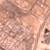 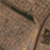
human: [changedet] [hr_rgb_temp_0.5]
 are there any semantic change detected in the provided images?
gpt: An artificial lake was created in the middle of the residential area.